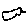
Label: bird